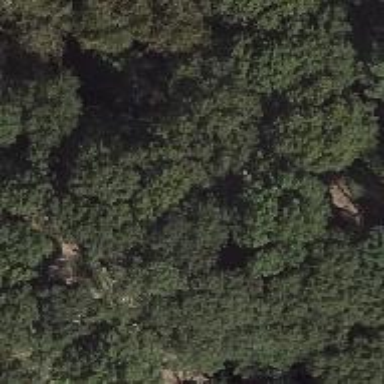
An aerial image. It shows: Section of forest.